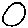
Label: circle